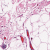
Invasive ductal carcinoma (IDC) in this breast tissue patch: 0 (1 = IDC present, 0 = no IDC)